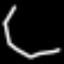
Label: octagon